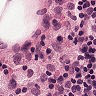
Metastatic tissue present: no